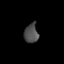
Tissue: lung
Cell type: Epithelial cells
Senescence score: 0.5404
Nuclear area (px): 267
Mean DAPI intensity: 75.94